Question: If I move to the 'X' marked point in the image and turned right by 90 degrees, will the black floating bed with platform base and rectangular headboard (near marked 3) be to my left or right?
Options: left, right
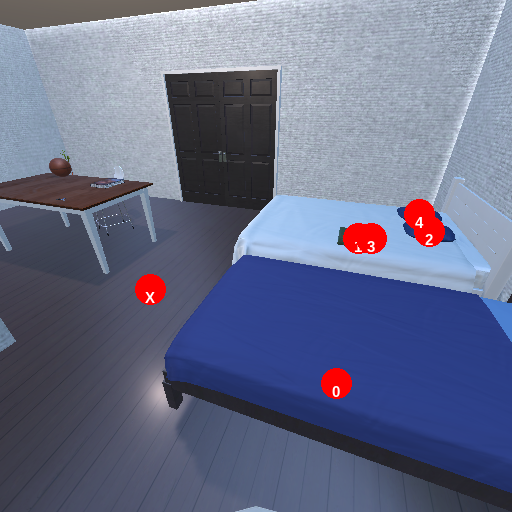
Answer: left